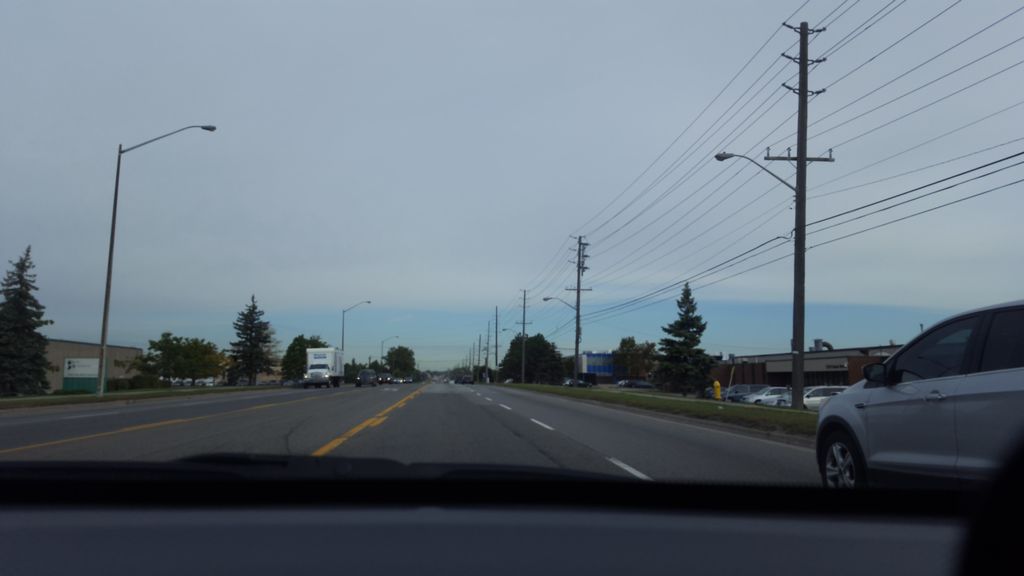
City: toronto